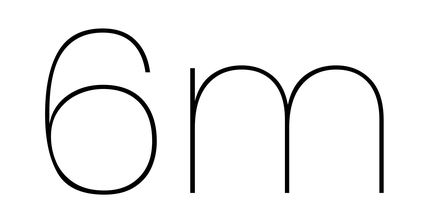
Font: Poppins-Thin